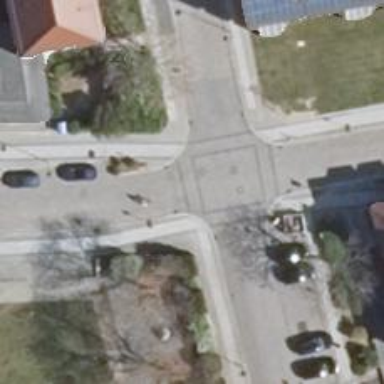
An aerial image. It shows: Residential road with traffic calming hump.